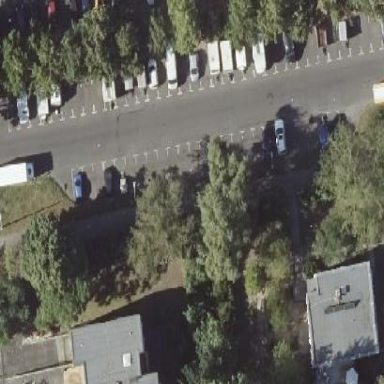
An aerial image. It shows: Parking available on the street side.